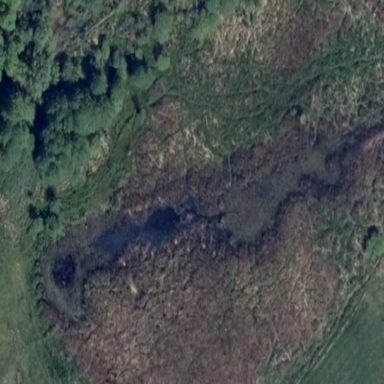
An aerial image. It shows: Reedbed wetland area.